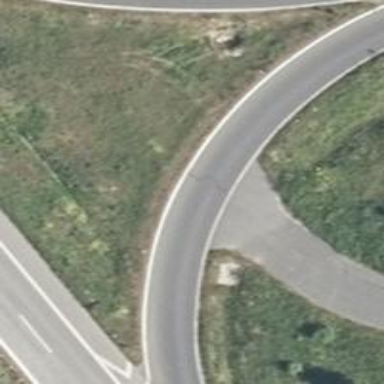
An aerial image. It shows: Motorway trunk link.